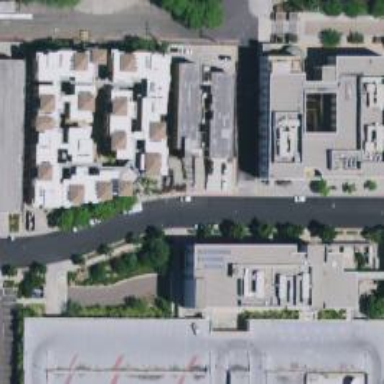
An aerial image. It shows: Living street with the Aztec Bowl building nearby.